На рисунке показана квадратная рамка $abcd$ со стороной $l=0.8~\text{м}$, массой $m=100~\text{г}$, индуктивностью $L=10^{-3}~\frac{\text{В}}{\text{с}\cdot\text{А}}$ и пренебрежимо малым сопротивлением, расположенная на гладкой горизонтальной поверхности. В момент времени $t=0$ сторона $bc$ попадает в ограниченную область магнитного поля с индукцией $B$. Скорость рамки при $x=0$ равна $v_0=4.0~\frac{\text{м}}{\text{с}}$. Ширина области магнитного поля равна $s=0.2~\text{м}$, величина его индукции $B=0.5~\text{Тл}$. При решении задачи сопротивление воздуха не учитывайте.
Найдите положение $x_1$ стороны рамки $bc$ в момент времени $t=\frac{\pi}{36}~\text{с}$.
Найдите положение $x_2$ стороны рамки $bc$ в момент времени $t=\frac{\pi}{36}~\text{с}$, если её начальная скорость равна $\frac{4}{\sqrt3}v_0$.
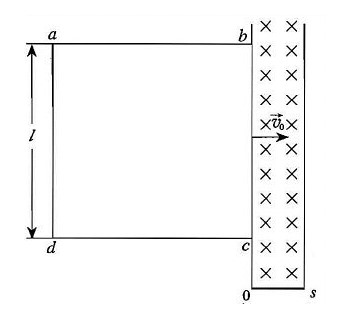
Найдите положение $x_1$ стороны рамки $bc$ в момент времени $t=\frac{\pi}{36}~\text{с}$.
Решение: Рассмотрим движение рамки, пока её сторона $bc$ находится в поле. По закону электромагнитной индукции ток в рамке связан со скоростью её движения по закону:\[\dot\Phi=0\implies L\dot I+vBl=0\implies LI=-Blx\]Сила, действующая на рамку со стороны магнитного поля, равна:\[F=ma=BlI\implies a=-[B^2l^2/mL]x\]Такое движение представляет собой гармонические колебания с частотой:\[\omega=Bl/\sqrt{mL},\]а период таких колебаний численно равен:\[T=2\pi/\omega=\pi/20~с\]Если рамка двигалась с начальной скоростью $v_0=4~м/с$, то могла продвинуться в магнитном поле на максимальное расстояние:\[A=v_0/\omega=0.1~м < s\]Таким образом, рамка совершит половину колебания за время $\pi/40~с$ и вылетит из области магнитного поля с той же по модулю скоростью, что и в начале. Итого,\[\]
Ответ: \[x_1=-\frac{\pi}{90}~\text м=-0.035~\text м\]

Найдите положение $x_2$ стороны рамки $bc$ в момент времени $t=\frac{\pi}{36}~\text{с}$, если её начальная скорость равна $\frac{4}{\sqrt3}v_0$.
Решение: При такой начальной скорости амплитуда колебаний рамки при движении в поле составит:\[A'=v_0'/\omega=0.231~м > s\]Таким образом, сторона рамки $bc$ выйдет из поля справа. Найдём время, которое ей для этого потребуется. Закон движения рамки:\[x(t)=A'\sin\omega t\implies\sin\omega t_1=s/A'=\sqrt3/2\implies \omega t_1=\pi/3\implies t_1=\pi/3\omega=\pi/120~с\]Скорость, с которой будет двигаться рамка после выхода $bc$ из поля, будет равна:\[v_1=v'_0\cos\omega t_1=v'_0/2=2v_0/\sqrt3\]Итого,\[x_2=s+v_1(t-t_1)=\left(\cfrac15+\frac{7\pi}{45\sqrt3}\right)~\text м < l-s\]
Ответ: \[x_2=0.2+\frac{7\pi}{45\sqrt3}~\text м=0.483~\text м.\]
Темы:
T, Электромагнетизм, Электромагнитная индукция, Китайские